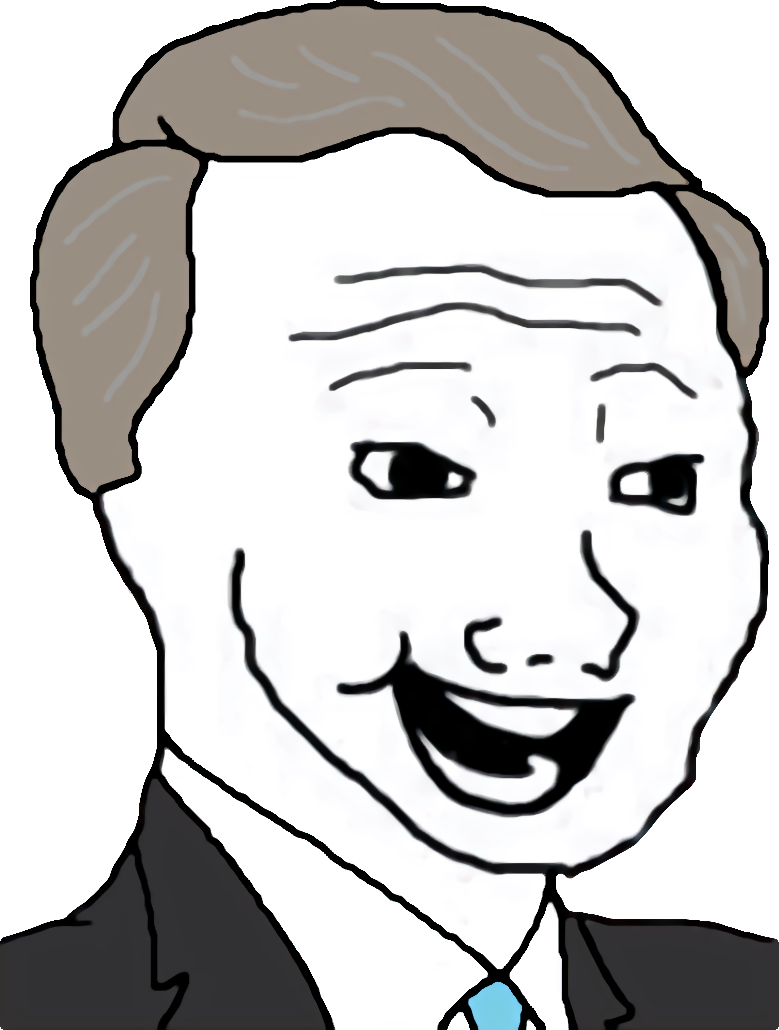
Label: 5_Bloomer